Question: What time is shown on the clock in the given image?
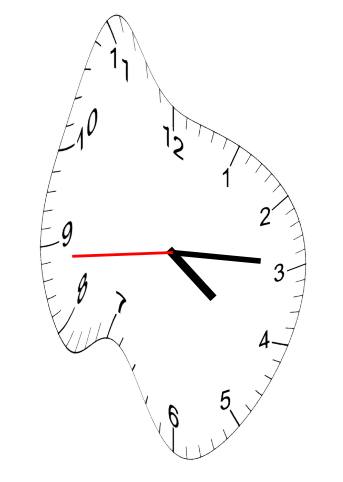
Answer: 04:14:44